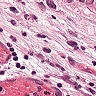
Metastatic tissue present: yes